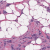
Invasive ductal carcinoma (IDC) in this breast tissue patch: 1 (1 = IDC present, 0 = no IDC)